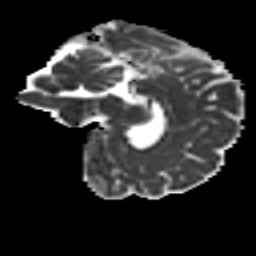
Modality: MD
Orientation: sagittal
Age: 30
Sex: female
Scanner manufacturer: siemens
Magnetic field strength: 3 T
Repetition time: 8.6 s
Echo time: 0.095 s